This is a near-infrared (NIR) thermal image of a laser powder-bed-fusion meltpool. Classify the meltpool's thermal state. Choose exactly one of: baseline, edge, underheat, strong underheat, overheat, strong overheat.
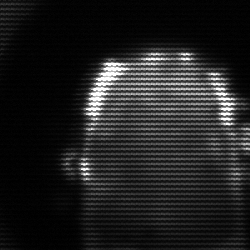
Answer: baseline